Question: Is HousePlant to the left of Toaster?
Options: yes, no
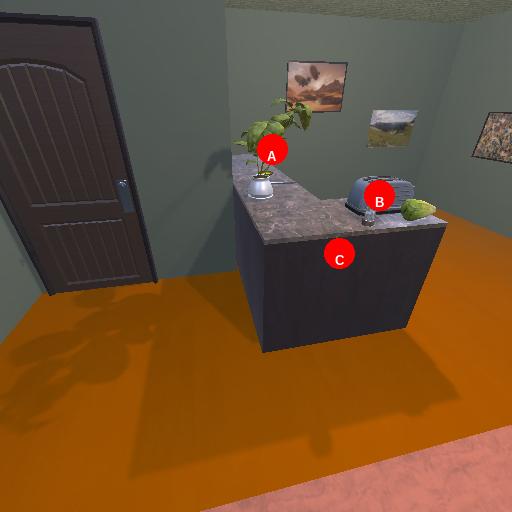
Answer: yes